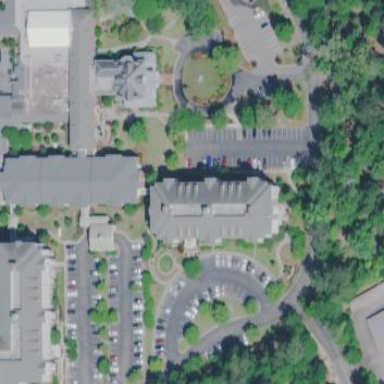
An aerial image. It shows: Building.